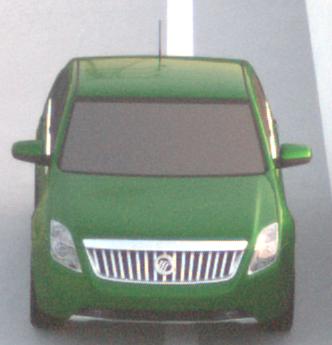
Make: Mercury
Model: Milan
Detailed model: -
Model produced from: 2009
Model produced until: 2010
Doors: 4
Color: green
Road condition: dry road
Daytime: sunrise or sunset
Contrast: low contrast